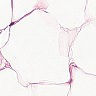
Metastatic tissue present: no